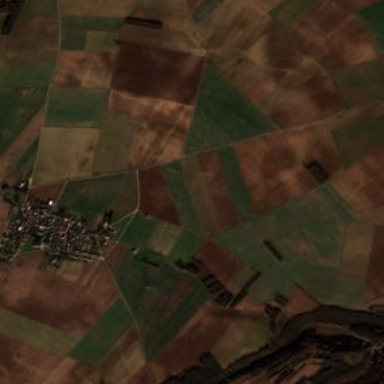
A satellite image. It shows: Farmland with wheat crops.